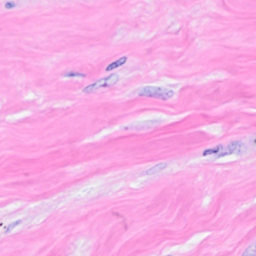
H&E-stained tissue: Breast